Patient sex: M
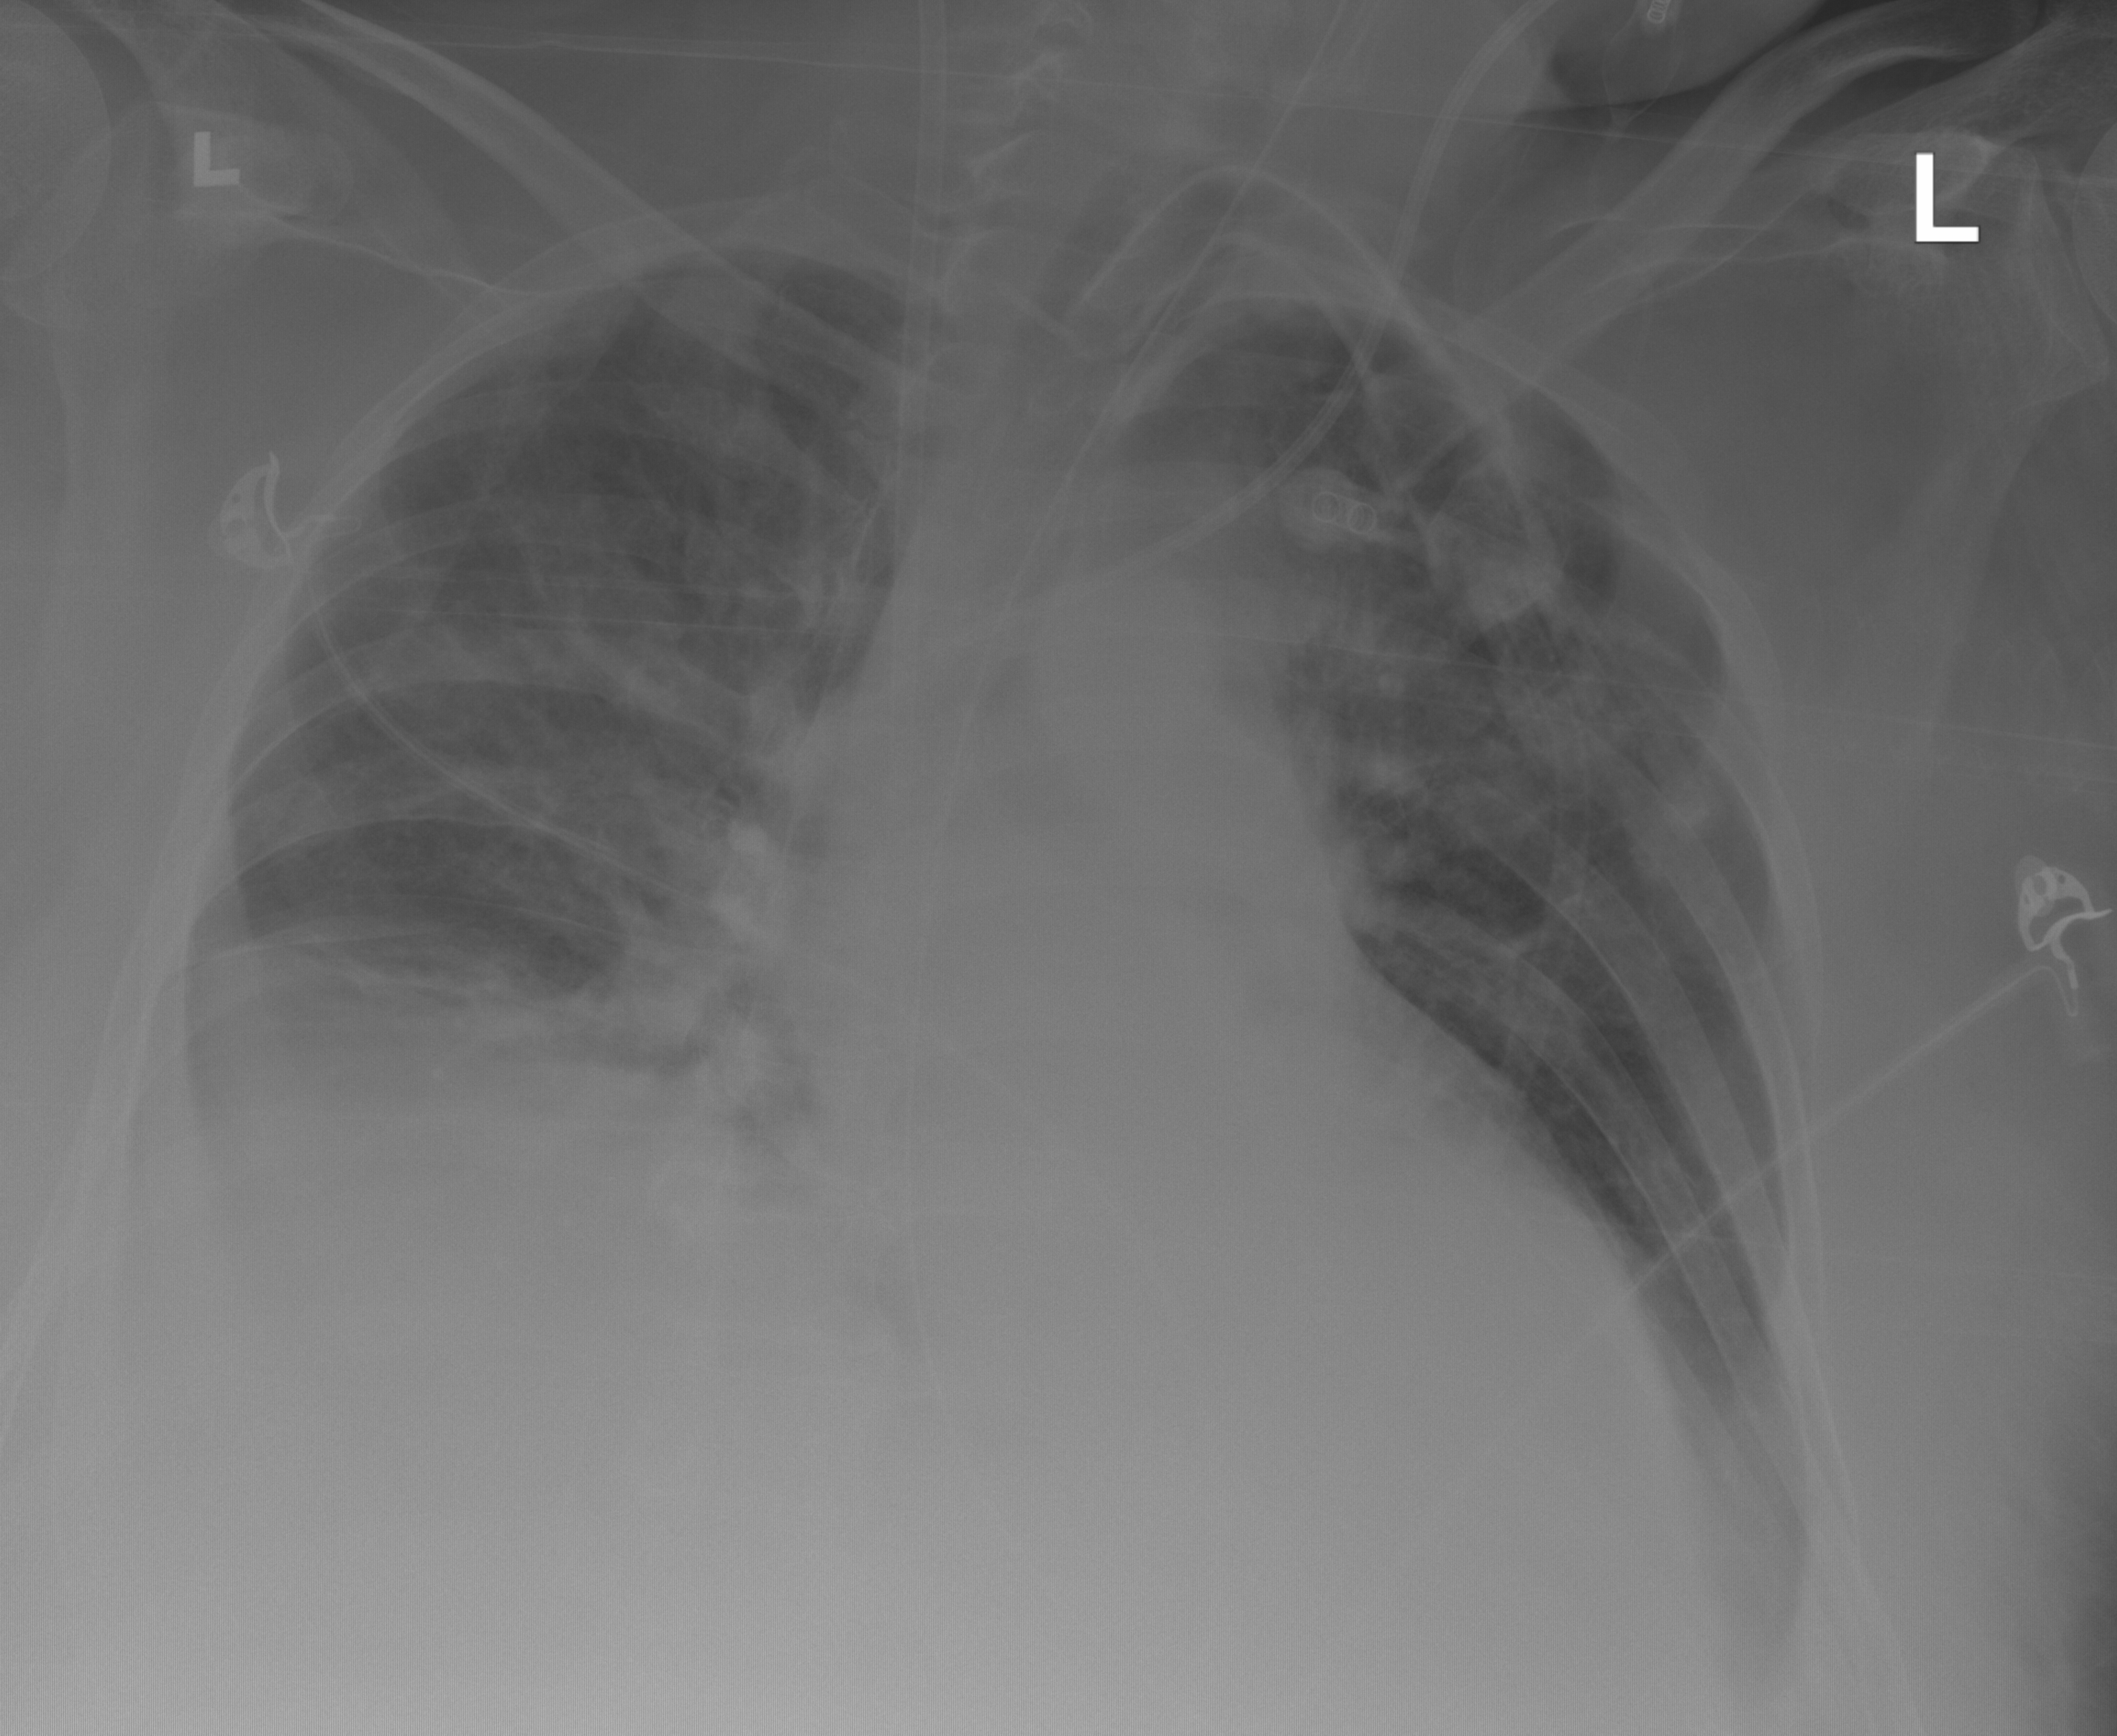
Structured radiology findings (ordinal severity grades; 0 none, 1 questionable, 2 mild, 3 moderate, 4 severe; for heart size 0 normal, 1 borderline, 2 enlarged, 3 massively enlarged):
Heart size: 1
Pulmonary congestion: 2
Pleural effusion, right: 2
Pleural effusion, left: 2
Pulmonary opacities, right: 0
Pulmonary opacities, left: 0
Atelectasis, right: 3
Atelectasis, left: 2